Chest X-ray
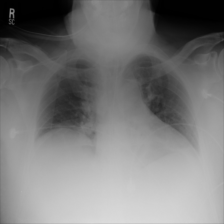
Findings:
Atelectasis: positive
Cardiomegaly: negative
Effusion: positive
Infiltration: positive
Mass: negative
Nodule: negative
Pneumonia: negative
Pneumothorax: negative
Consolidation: negative
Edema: negative
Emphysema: negative
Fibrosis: negative
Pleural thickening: negative
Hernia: negative